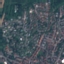
Land use / land cover: Residential